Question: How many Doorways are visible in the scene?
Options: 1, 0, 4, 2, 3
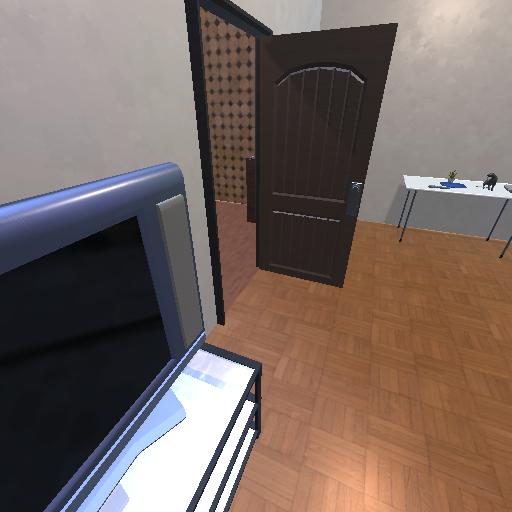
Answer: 1